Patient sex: F
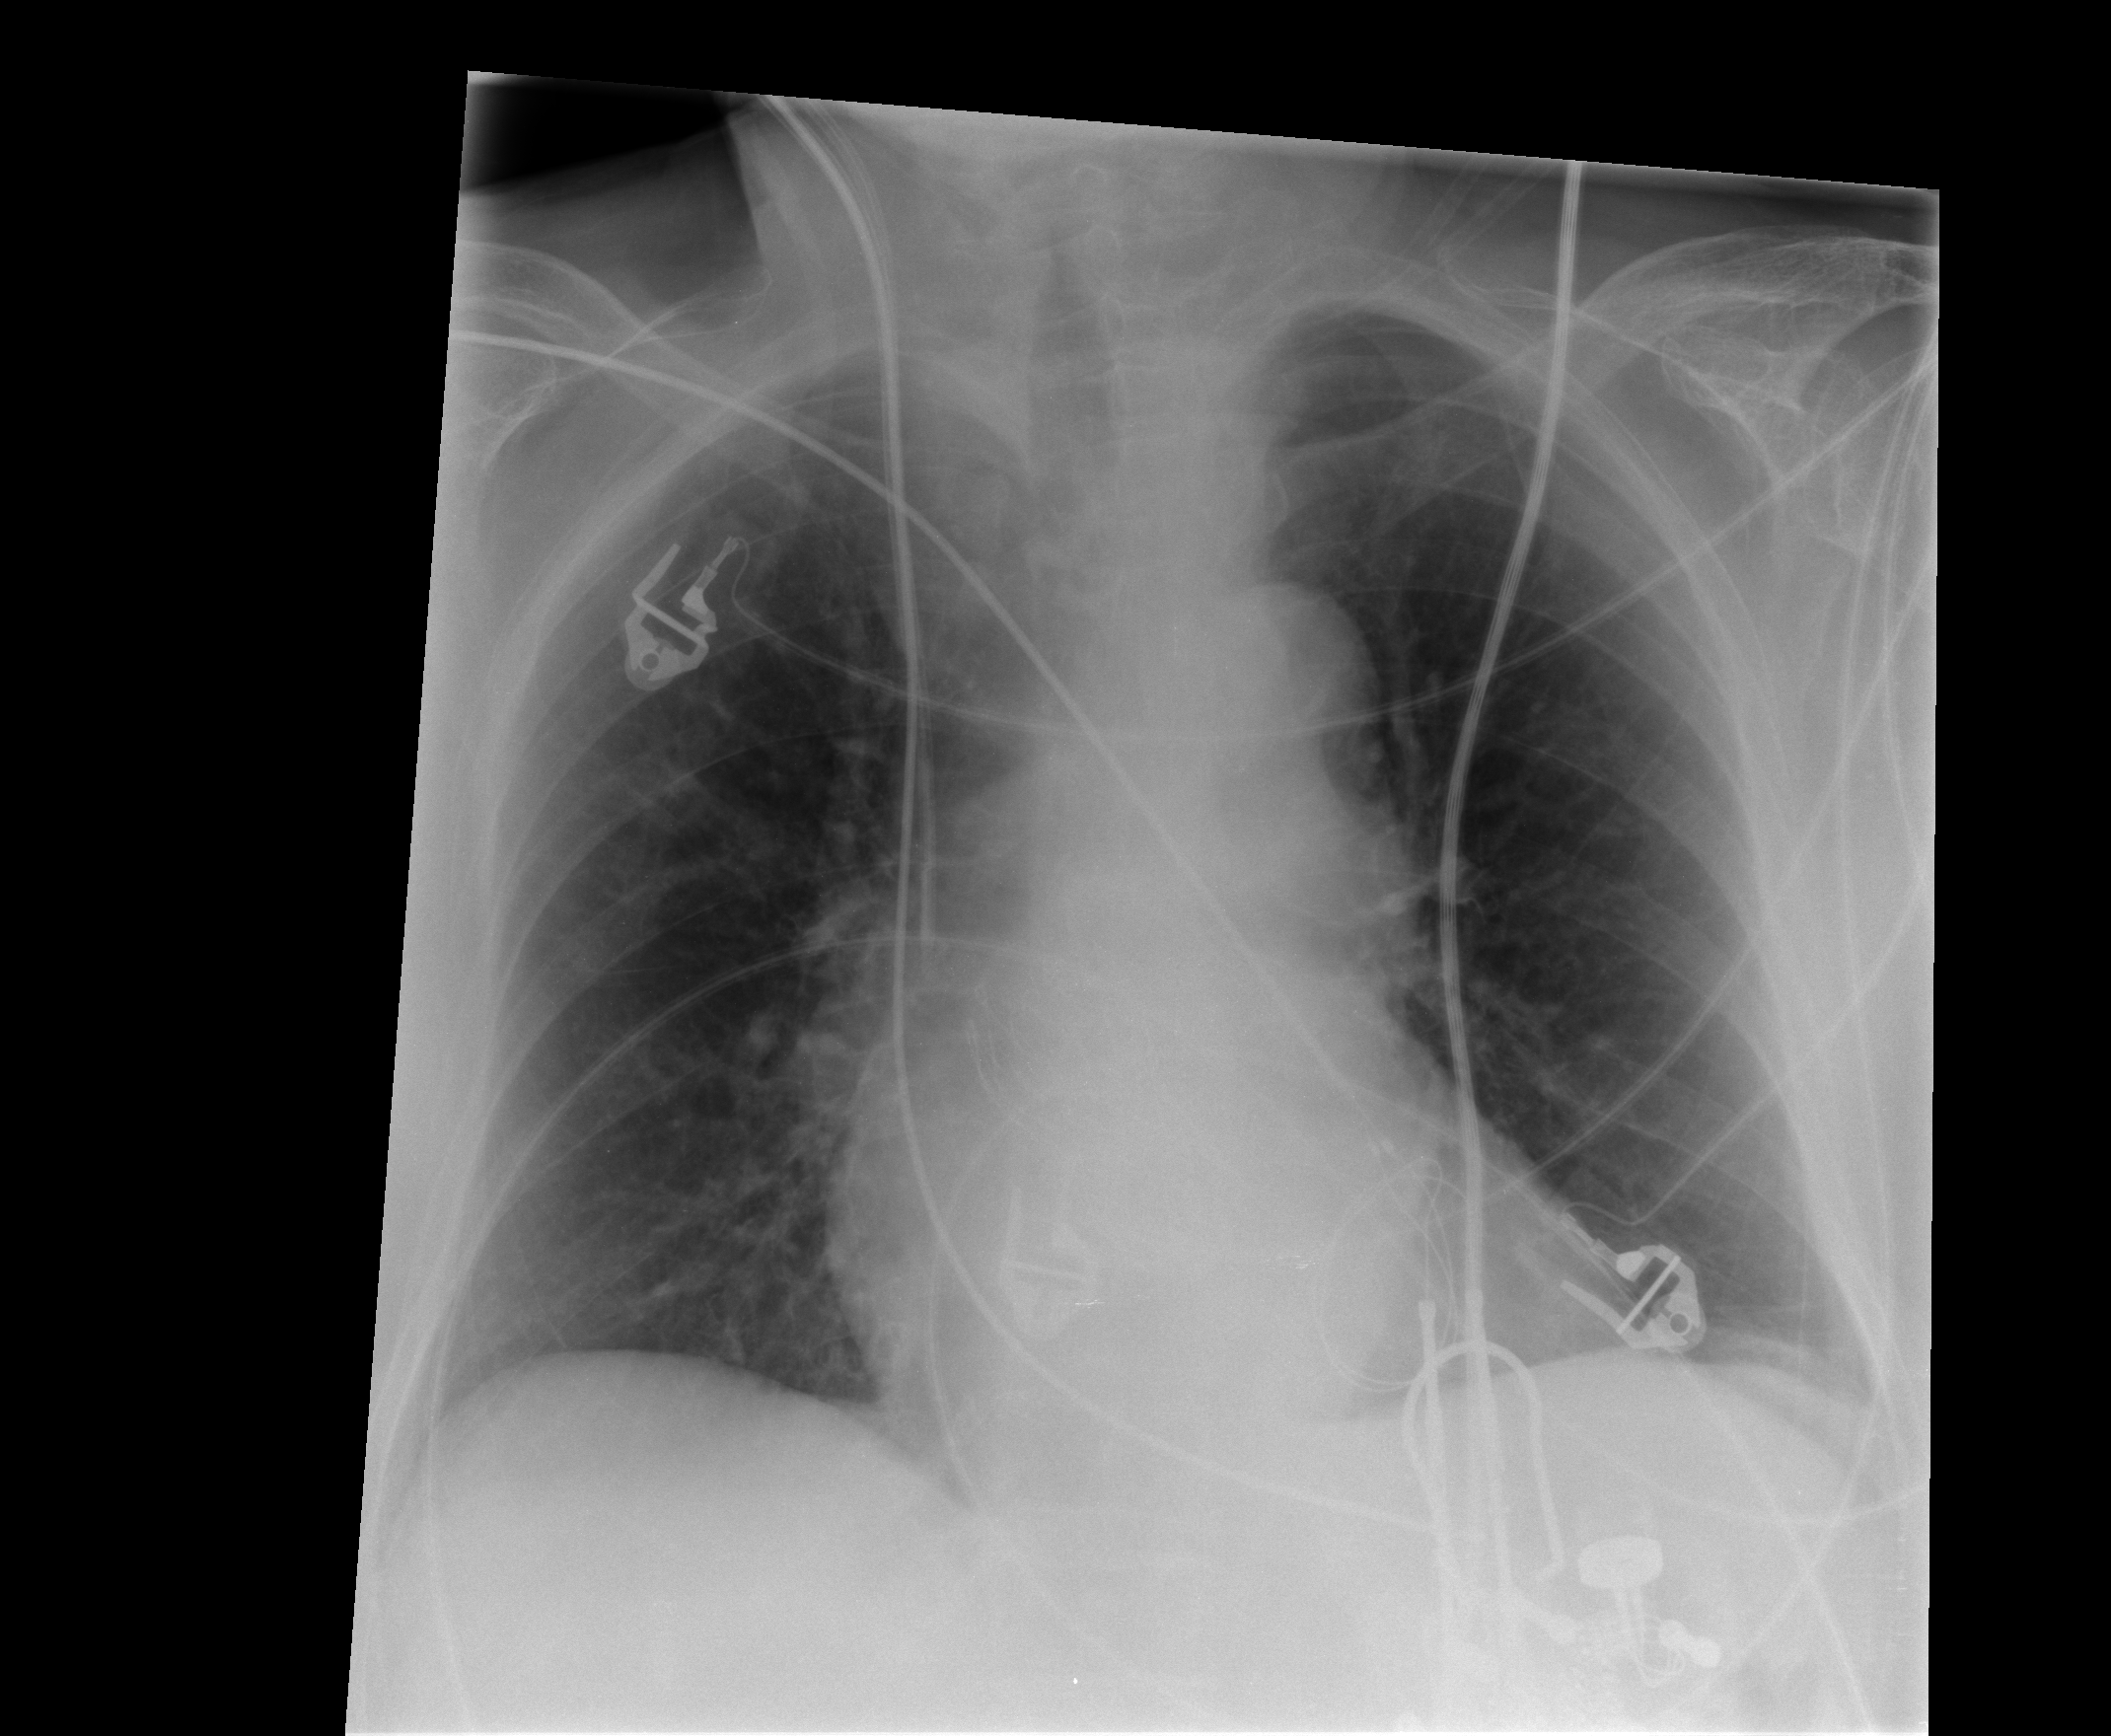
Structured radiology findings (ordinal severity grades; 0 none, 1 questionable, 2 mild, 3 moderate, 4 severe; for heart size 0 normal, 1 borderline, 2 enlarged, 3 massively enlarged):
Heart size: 2
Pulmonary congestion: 0
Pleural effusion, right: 0
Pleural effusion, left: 0
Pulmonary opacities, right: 0
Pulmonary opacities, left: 0
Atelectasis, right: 0
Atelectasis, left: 1